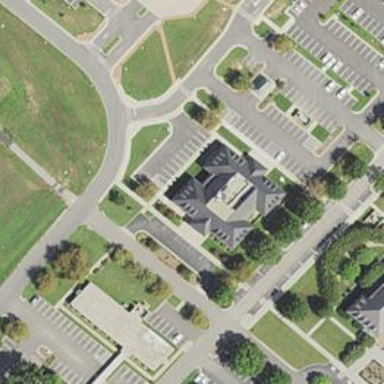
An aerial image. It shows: Public building.